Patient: sex F, age 41
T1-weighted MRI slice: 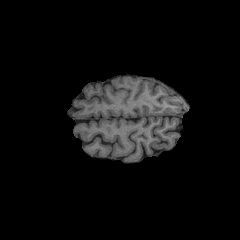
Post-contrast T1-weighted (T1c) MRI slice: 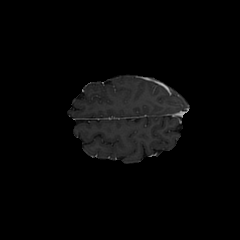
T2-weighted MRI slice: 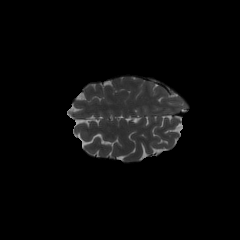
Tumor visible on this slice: no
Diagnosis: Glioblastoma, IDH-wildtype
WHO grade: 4